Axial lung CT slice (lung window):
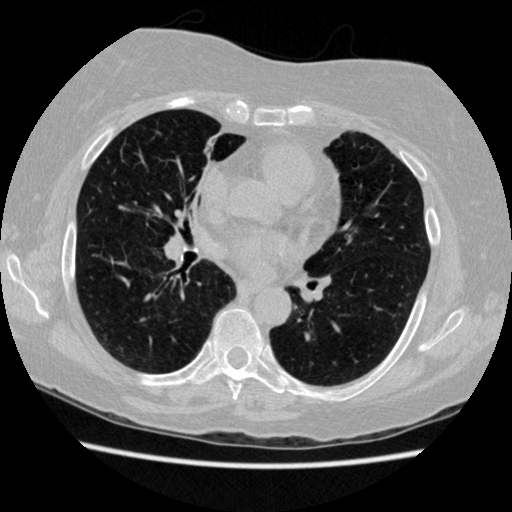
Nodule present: no